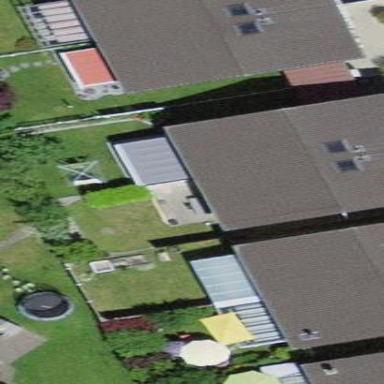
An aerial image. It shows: Terrace building with gabled roof.